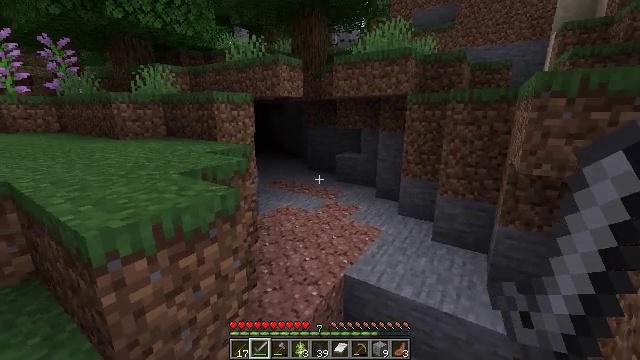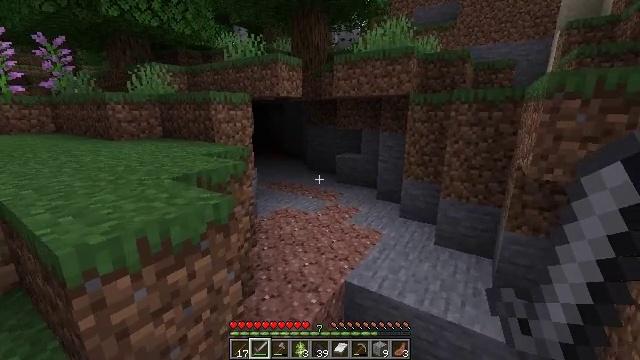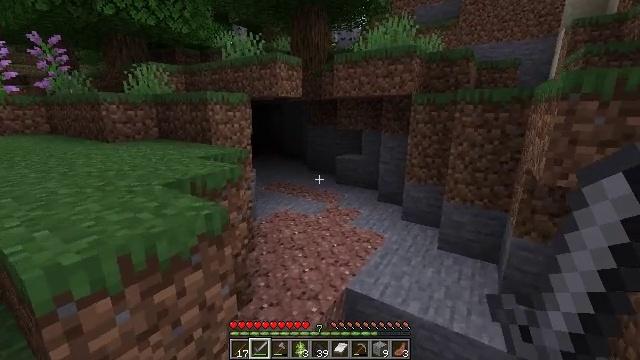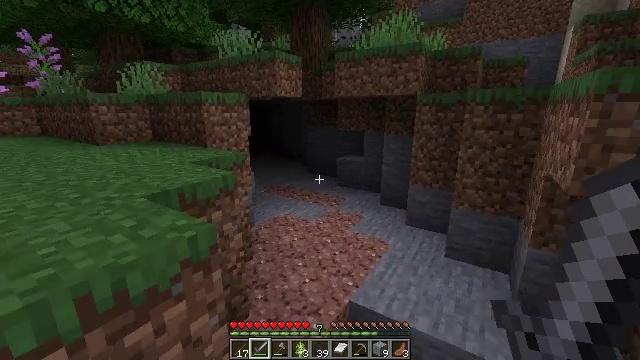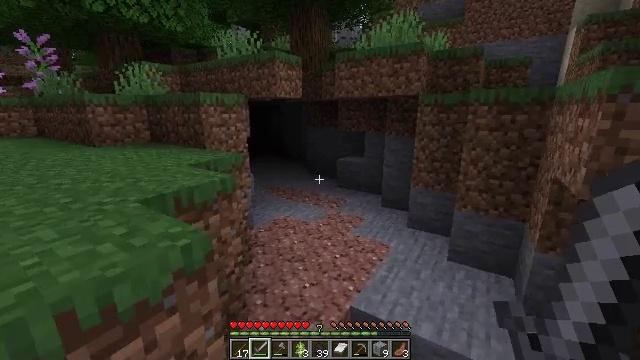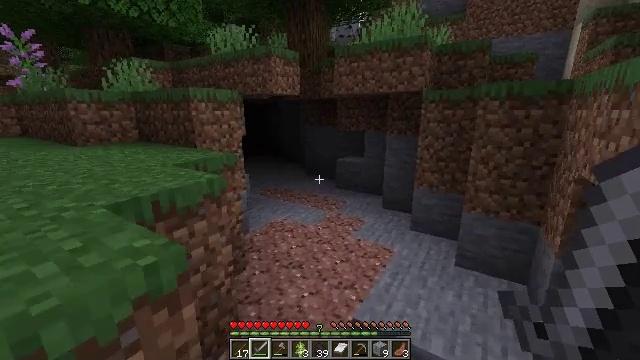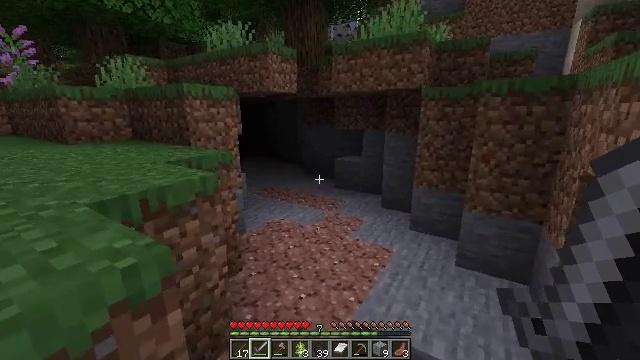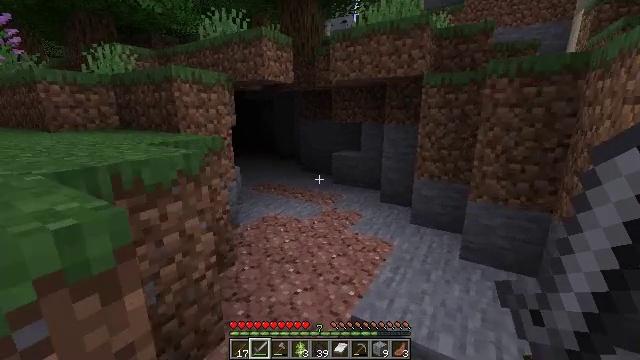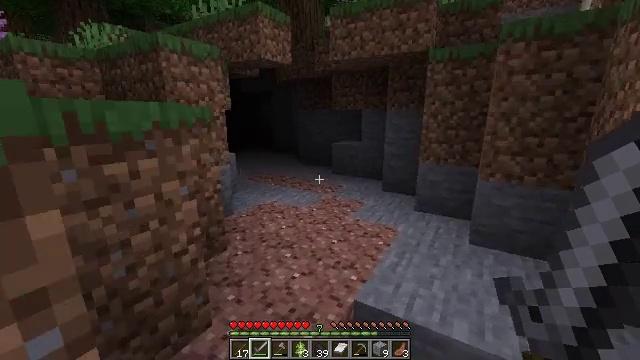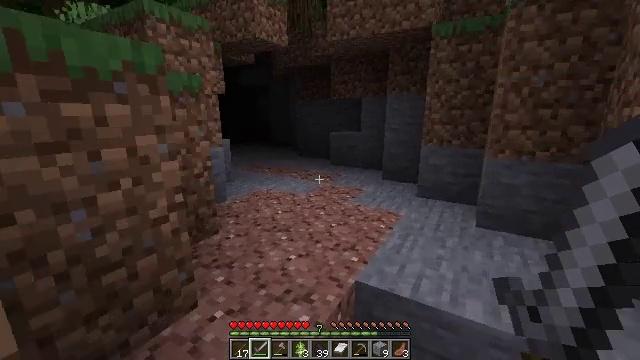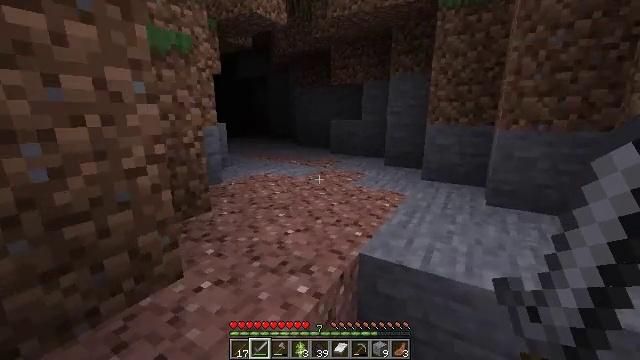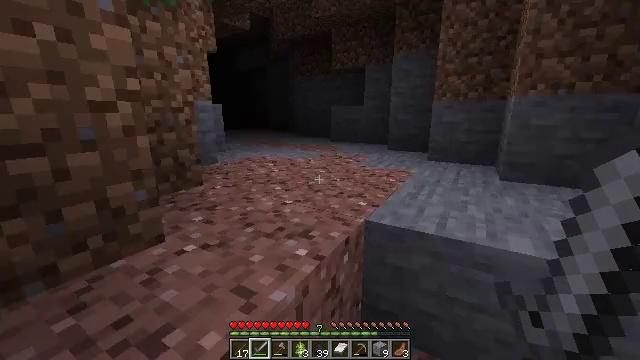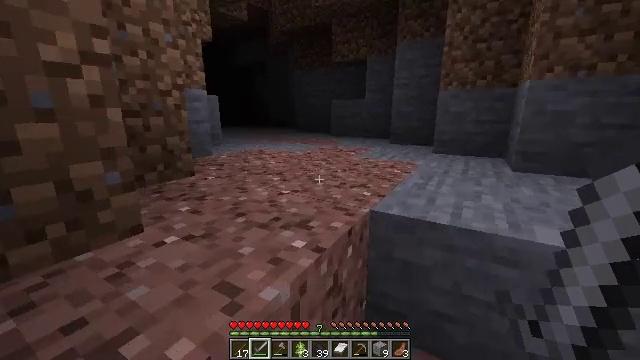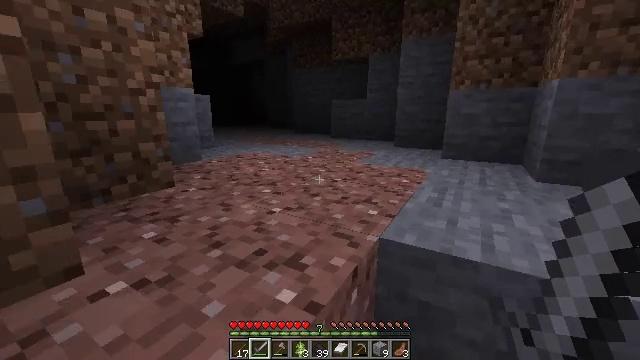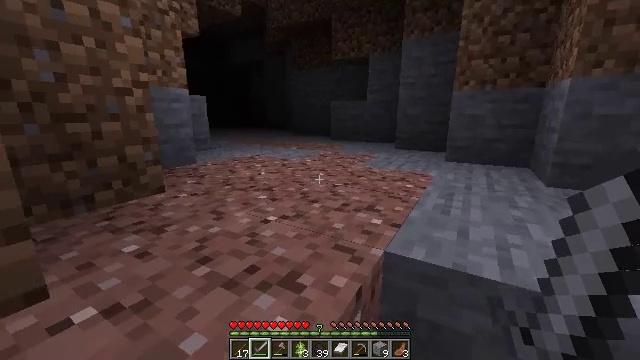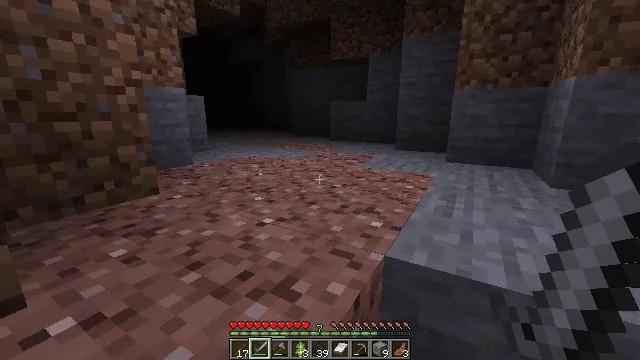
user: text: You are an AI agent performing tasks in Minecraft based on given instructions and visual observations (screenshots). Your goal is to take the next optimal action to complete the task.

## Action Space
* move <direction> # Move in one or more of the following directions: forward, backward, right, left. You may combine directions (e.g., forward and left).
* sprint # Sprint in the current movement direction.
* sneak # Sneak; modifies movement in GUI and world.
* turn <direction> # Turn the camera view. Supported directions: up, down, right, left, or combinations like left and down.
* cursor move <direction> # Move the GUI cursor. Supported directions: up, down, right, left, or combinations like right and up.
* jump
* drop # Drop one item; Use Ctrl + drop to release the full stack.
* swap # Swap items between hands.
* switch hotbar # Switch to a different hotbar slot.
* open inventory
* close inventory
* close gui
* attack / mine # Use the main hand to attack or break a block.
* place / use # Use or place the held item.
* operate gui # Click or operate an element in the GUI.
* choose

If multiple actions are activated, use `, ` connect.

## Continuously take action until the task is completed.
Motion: motion action
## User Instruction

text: Break the iron ore with a tool.
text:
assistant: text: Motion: move forward
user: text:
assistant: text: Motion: move forward
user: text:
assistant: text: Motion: move forward
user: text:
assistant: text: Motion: move forward
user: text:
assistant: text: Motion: move forward
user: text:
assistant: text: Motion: move forward
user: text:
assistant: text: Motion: move forward
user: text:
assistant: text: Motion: move forward
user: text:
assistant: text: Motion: move forward
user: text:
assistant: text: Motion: move forward
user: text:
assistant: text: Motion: move forward
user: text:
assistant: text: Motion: move forward
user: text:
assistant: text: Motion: move forward
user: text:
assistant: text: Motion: no_op
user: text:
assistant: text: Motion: no_op
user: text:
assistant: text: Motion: no_op
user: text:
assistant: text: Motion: no_op
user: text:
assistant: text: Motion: no_op
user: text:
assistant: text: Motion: turn right and up
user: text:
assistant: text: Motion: turn right and up
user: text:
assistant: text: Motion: turn right
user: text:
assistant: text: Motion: turn right and up
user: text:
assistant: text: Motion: turn right
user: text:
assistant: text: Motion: turn right
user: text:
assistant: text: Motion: turn right
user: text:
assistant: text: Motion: turn right and down
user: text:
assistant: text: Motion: turn right and down
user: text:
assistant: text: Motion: turn right and down
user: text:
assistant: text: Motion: turn right
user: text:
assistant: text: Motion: turn right